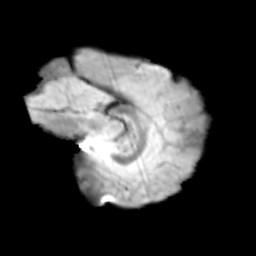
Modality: T2w
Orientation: sagittal
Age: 13
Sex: male
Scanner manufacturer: siemens
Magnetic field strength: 3 T
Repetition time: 3.8 s
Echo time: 0.07 s